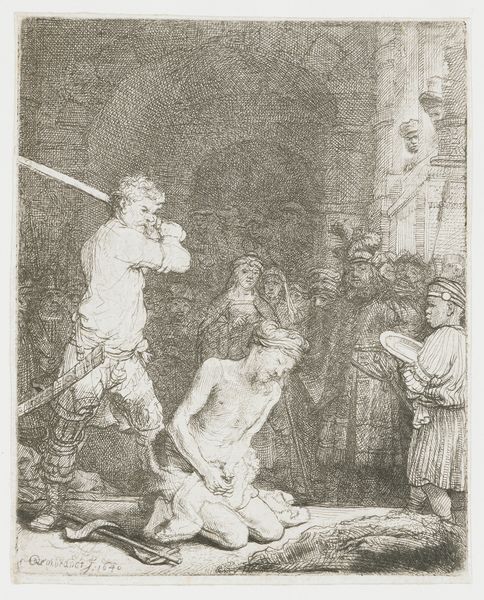
Titel: De onthoofding van Johannes de Doper
Künstler: Rembrandt Harmensz. van Rijn
Standort: Amsterdam
Institution: Rijksmuseum
Schlagwörter: kampf, mann, hell, säulen, zeichnung, böse, hinrichtung, tot, bogen, zuschauer, schwert, hel, kniend, s, e, d, q, w, dramatsch